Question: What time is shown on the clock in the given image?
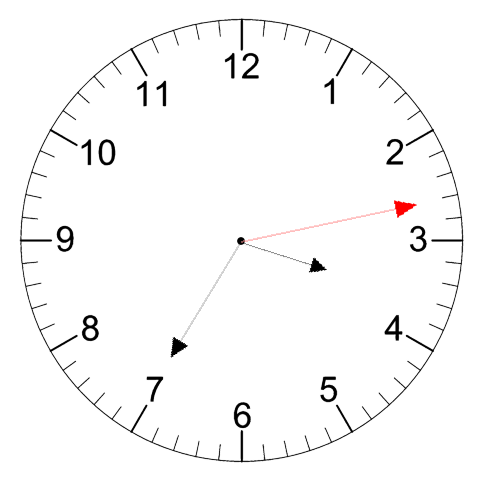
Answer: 03:35:13